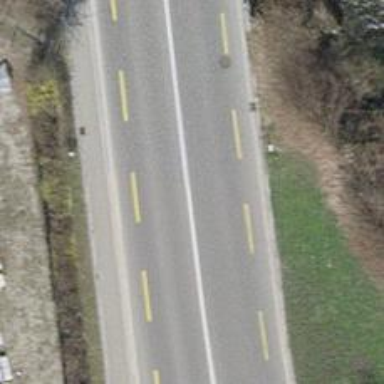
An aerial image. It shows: Primary highway with asphalt surface. It has designated lane for cyclists in both directions.